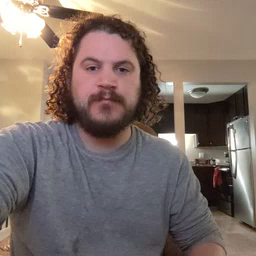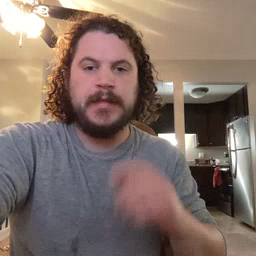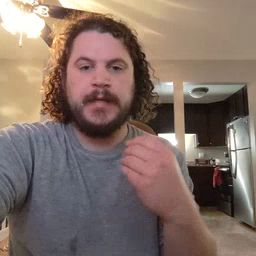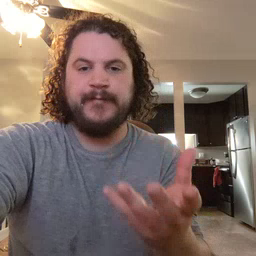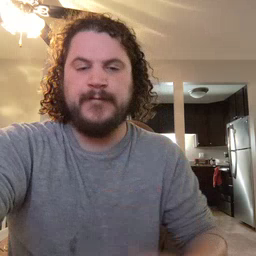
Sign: give